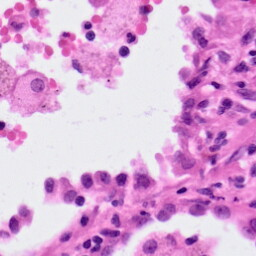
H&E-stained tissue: Lung